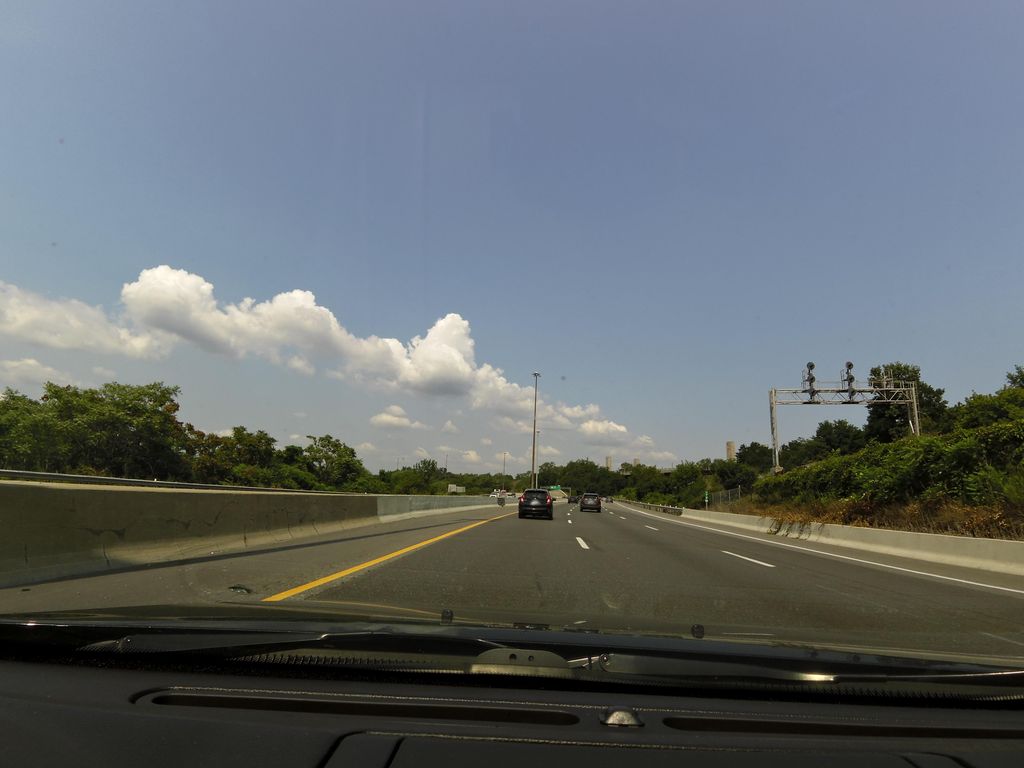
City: hamilton